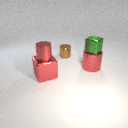
large red metal cube in front of small brown metal cylinder